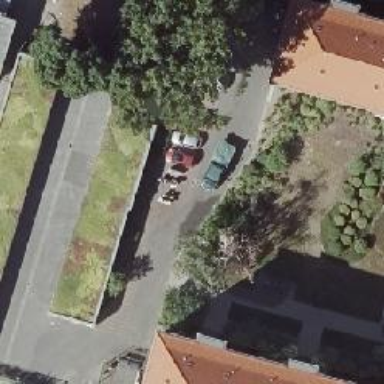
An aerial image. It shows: Bicycle rental service.